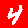
Digit: 4